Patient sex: F
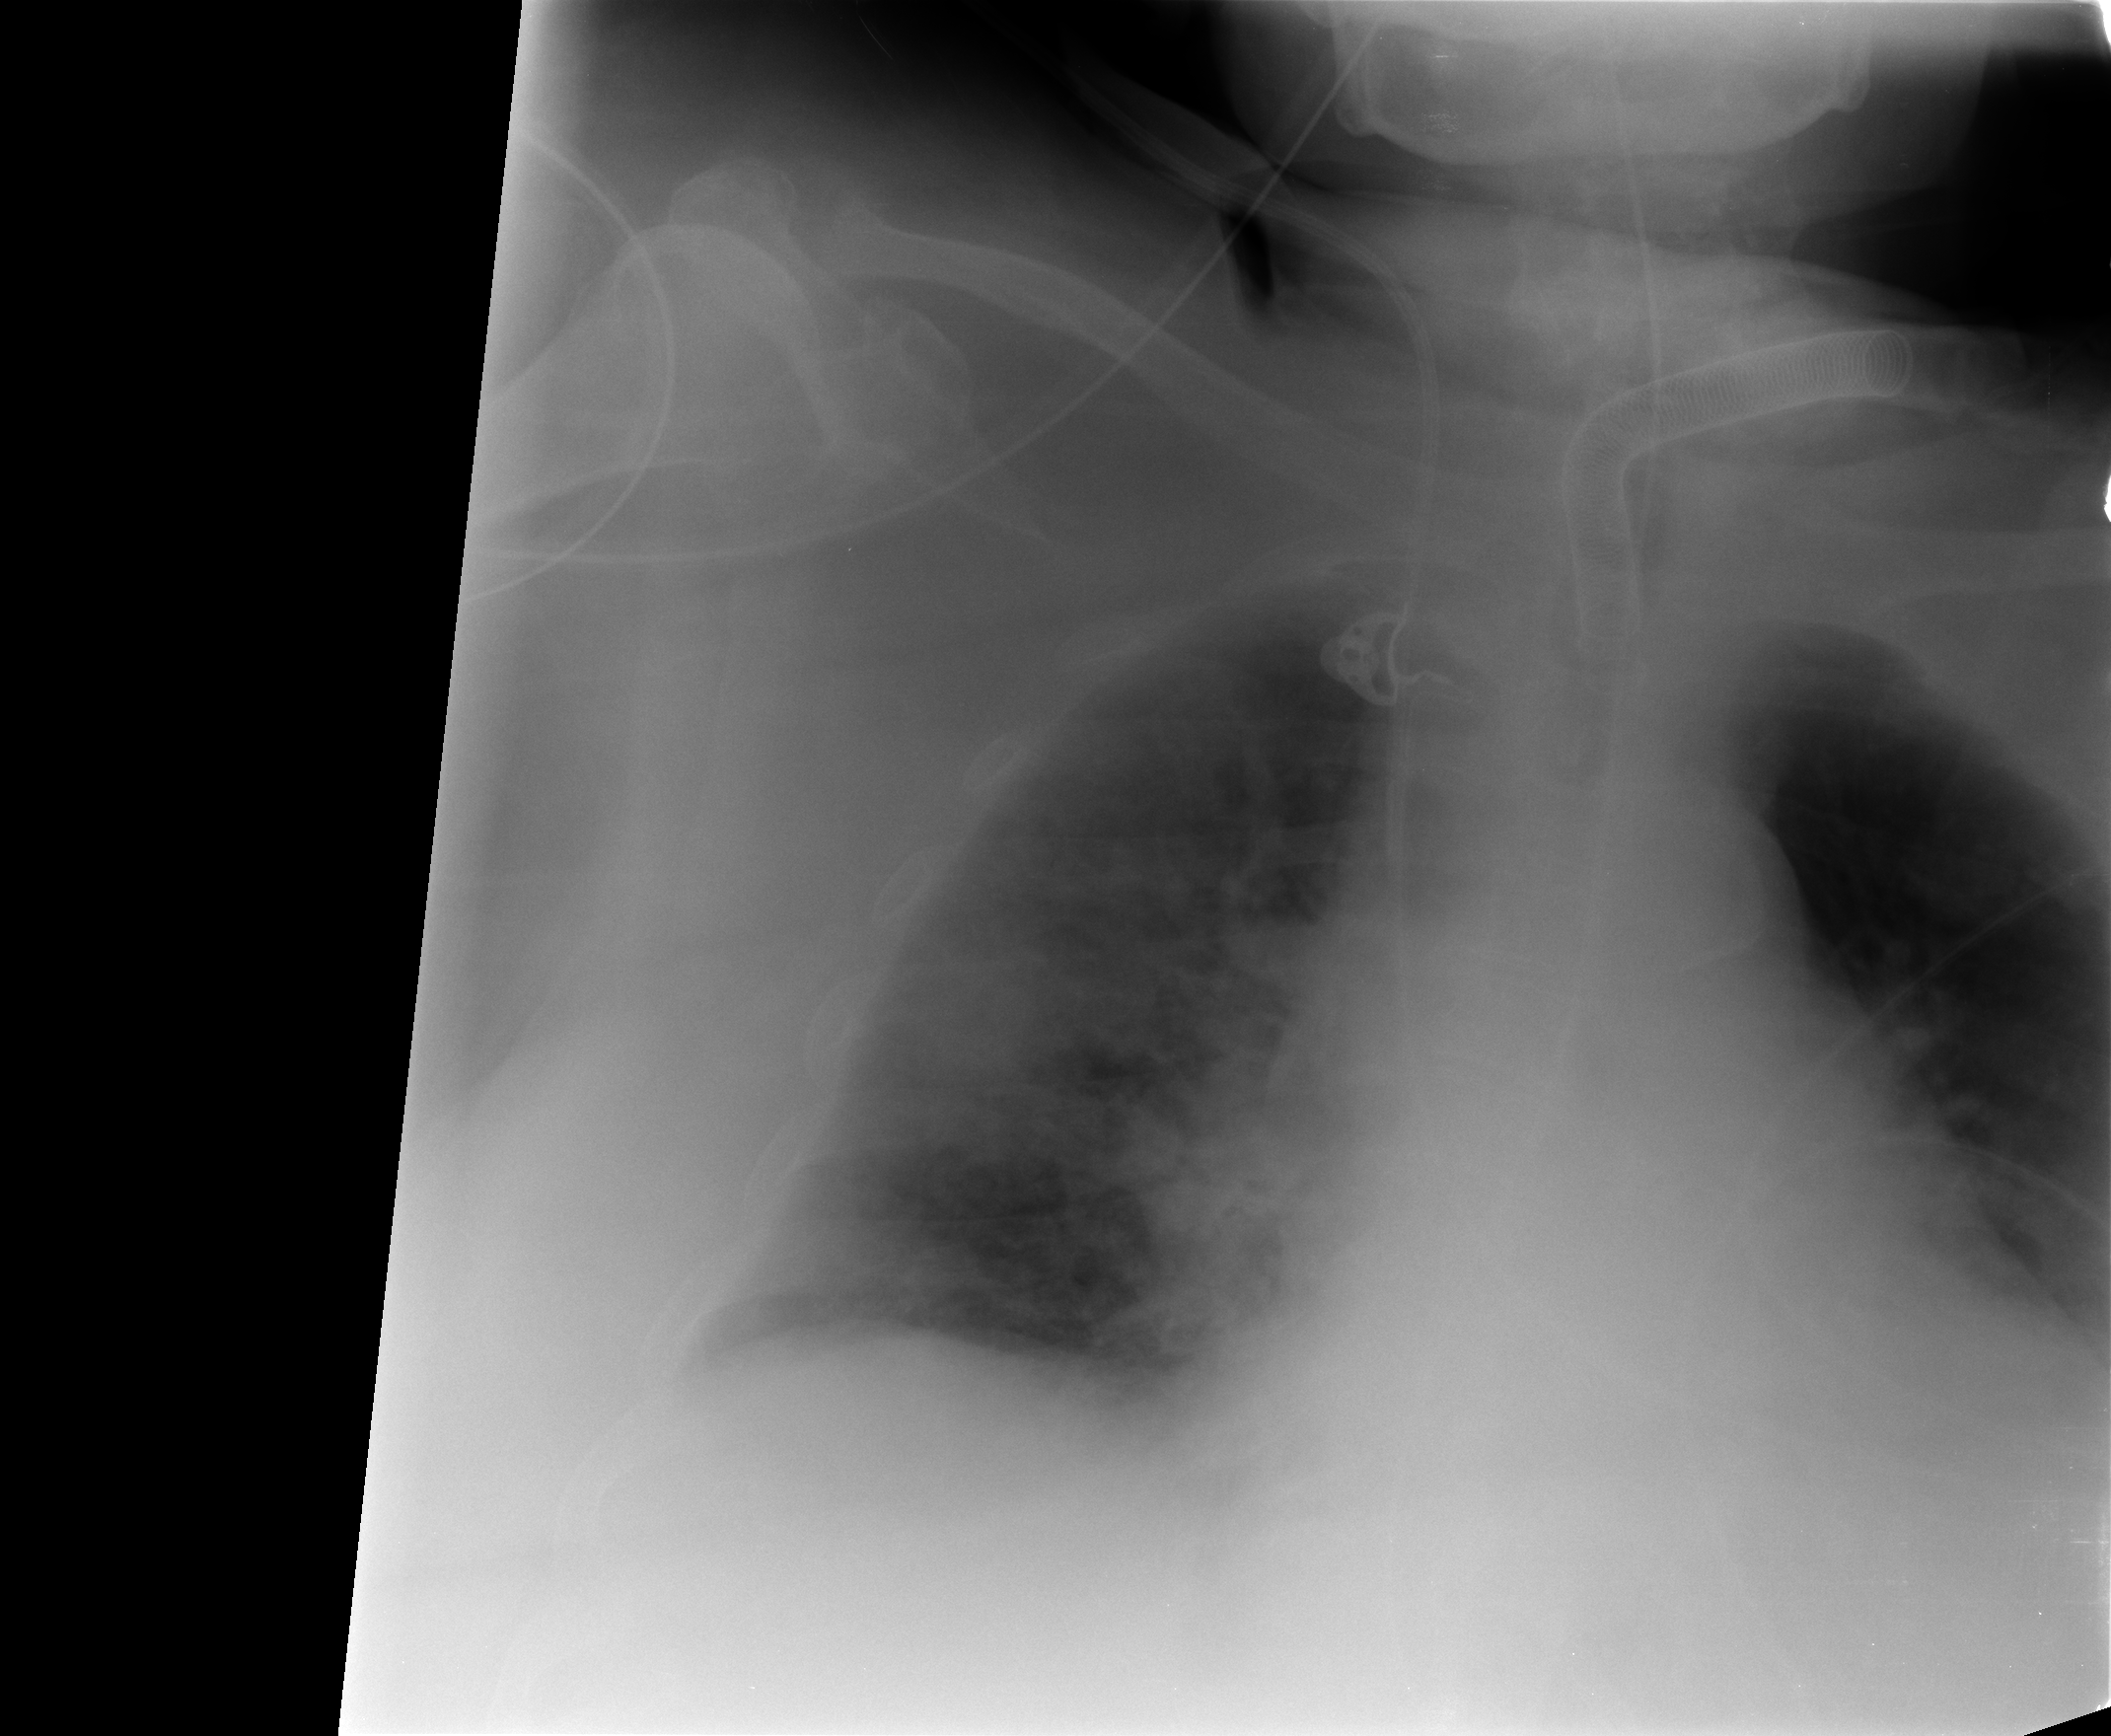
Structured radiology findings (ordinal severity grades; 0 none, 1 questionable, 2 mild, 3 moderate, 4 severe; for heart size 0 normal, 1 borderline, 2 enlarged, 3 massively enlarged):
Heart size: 2
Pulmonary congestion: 2
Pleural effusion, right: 1
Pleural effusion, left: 0
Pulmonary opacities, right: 2
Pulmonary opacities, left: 0
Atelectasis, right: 1
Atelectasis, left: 0